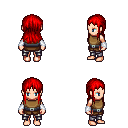
a pixel art fantasy rpg character, female body template, human, light skin, leather chest armor, metal pants, red unkempt hairstyle, white cloth bracers, four views (front, back, left, right), 2x2 character sprite sheet, small pixel art, hard edges, no anti-aliasing